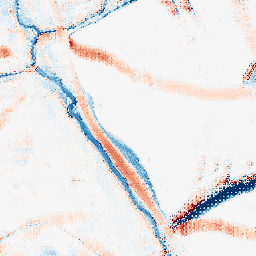
Category: morphological
Decomposition family: morphological_rect
Decomposition parameters: operation: average
width: 20
height: 20
Upsampling method: regularized
Upsampling parameters: scale: 2
lambda_reg: 0.1
Upsampling scale: 2